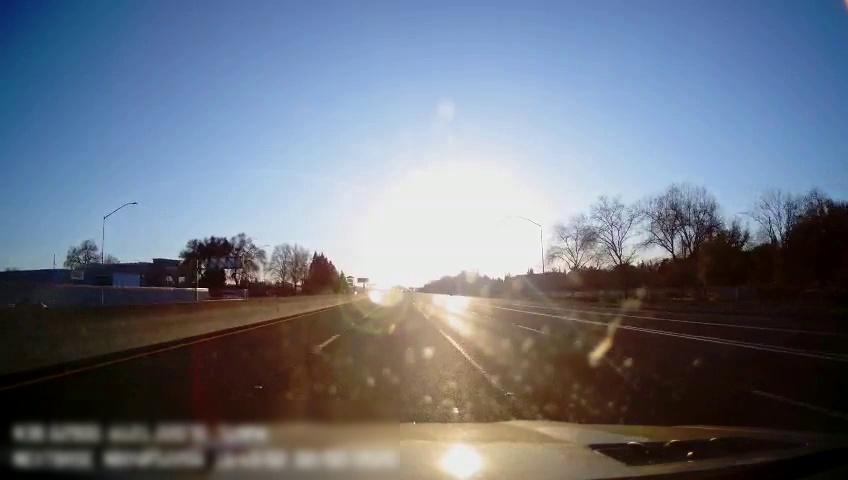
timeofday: Day
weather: Sunny
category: Drivable Space
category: Lanes | Alternate Lane
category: Lanes | Alternate Lane
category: Lanes | Current Lane
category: Lanes | Current Lane
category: Lanes | Alternate Lane
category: Lanes | Alternate Lane
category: Lanes | Alternate Lane
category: Lanes | Alternate Lane